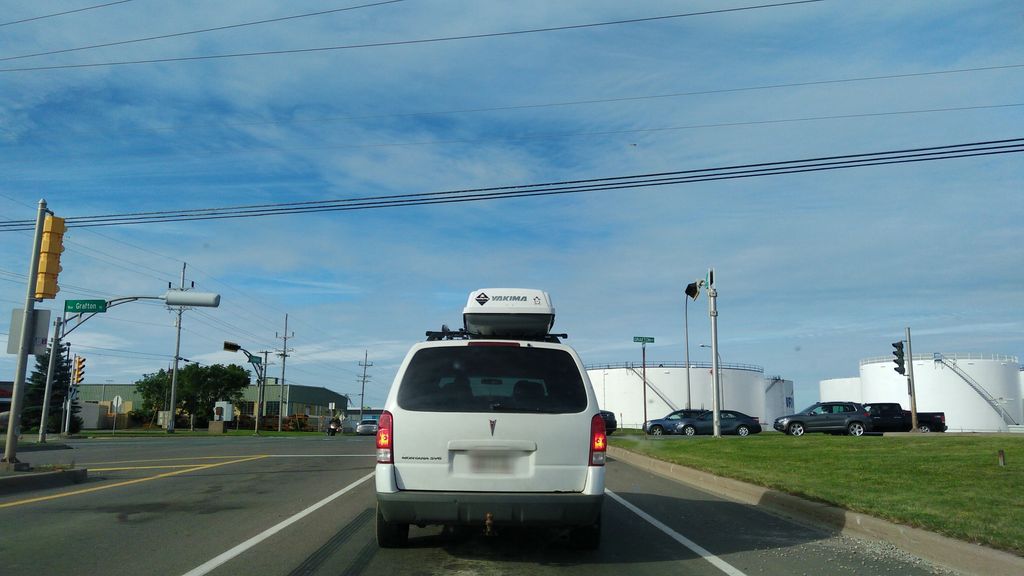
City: charlottetown